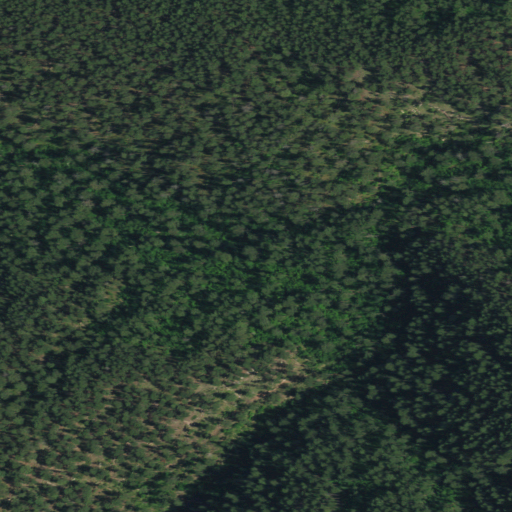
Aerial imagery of valley in South Dakota named Syndicate Gulch containing only evergreen forest